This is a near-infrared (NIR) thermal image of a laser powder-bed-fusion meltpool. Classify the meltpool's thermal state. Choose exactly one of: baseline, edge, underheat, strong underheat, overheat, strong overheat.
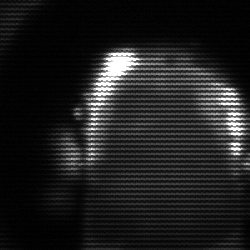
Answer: baseline